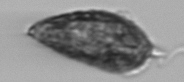
Label: Prorocentrum_micans